Question: I have a 'web form' with a 'div' container called '"content"' that contains a 'web form', I'd like to have this container 'centered' both 'vertically' and 'horizontally' but I cannot obtain this effect, I'm looking for a 'javascript' or pure 'css' solution.
example.html
'''
<html>
<body>
<br><br><br><br><br><br>
<div id="content">
<form action="..." name="...">
</form>
</div>
</body>
</html>
'''
example.css
'''
#content {
font-family: Arial, Helvetica, FreeSans, 'Nimbus Sans L', sans-serif;
font-size: 15px;
font-weight: bold;
line-height: normal;
font-style: normal;
font-variant: normal;
color: #E6E6FA;
background-color: #191D26;
background-image: url("bkg-3.jpg");
background-repeat: repeat;
border: #E6E6FA 1px solid;
border-radius: 20px;
width: 430px;
padding: 3px;
margin: 0 auto;
}
'''
I tried also using pure css solution as below:
'''
#content {
margin: auto;
position: absolute;
top: 50%; left: 50%;
-webkit-transform: translate(-50%,-50%);
-ms-transform: translate(-50%,-50%);
transform: translate(-50%,-50%);
}
'''
but under IE 9.0 I see a strange behavior... any method ('javascript' or pure 'css') is welcome and any ideas is appreciated.

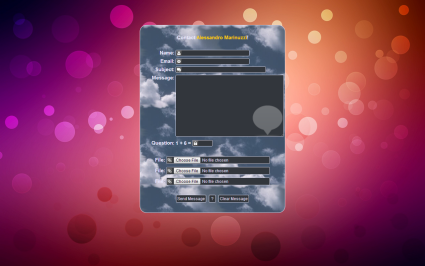
Answer: I found some 'css' and 'javascript' solutions.
'''
<div class="content">
etcetera...
etcetera...
etcetera...
</div>
'''
'''
.content {
width: 430px;
}
'''
'''
<script type="text/javascript">
window.onload = function() {
var div_width = document.getElementsByClassName('content')[0].offsetWidth;
var div_height = document.getElementsByClassName('content')[0].offsetHeight;
var set_width = div_width/2;
var set_height = div_height/2;
document.getElementsByClassName('content')[0].style.height = div_height+'px';
document.getElementsByClassName('content')[0].style.width = div_width+'px';
document.getElementsByClassName('content')[0].style.position = 'absolute';
document.getElementsByClassName('content')[0].style.top = '50%'
document.getElementsByClassName('content')[0].style.left = '50%';
document.getElementsByClassName('content')[0].style.marginLeft = -set_width+'px';
document.getElementsByClassName('content')[0].style.marginTop = -set_height+'px';
}
</script>
'''
Finally this works for me and the 'div' is 'centered' automatically in 'horizontal' and 'vertical' as I wanted... thanks.